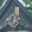
Label: 1